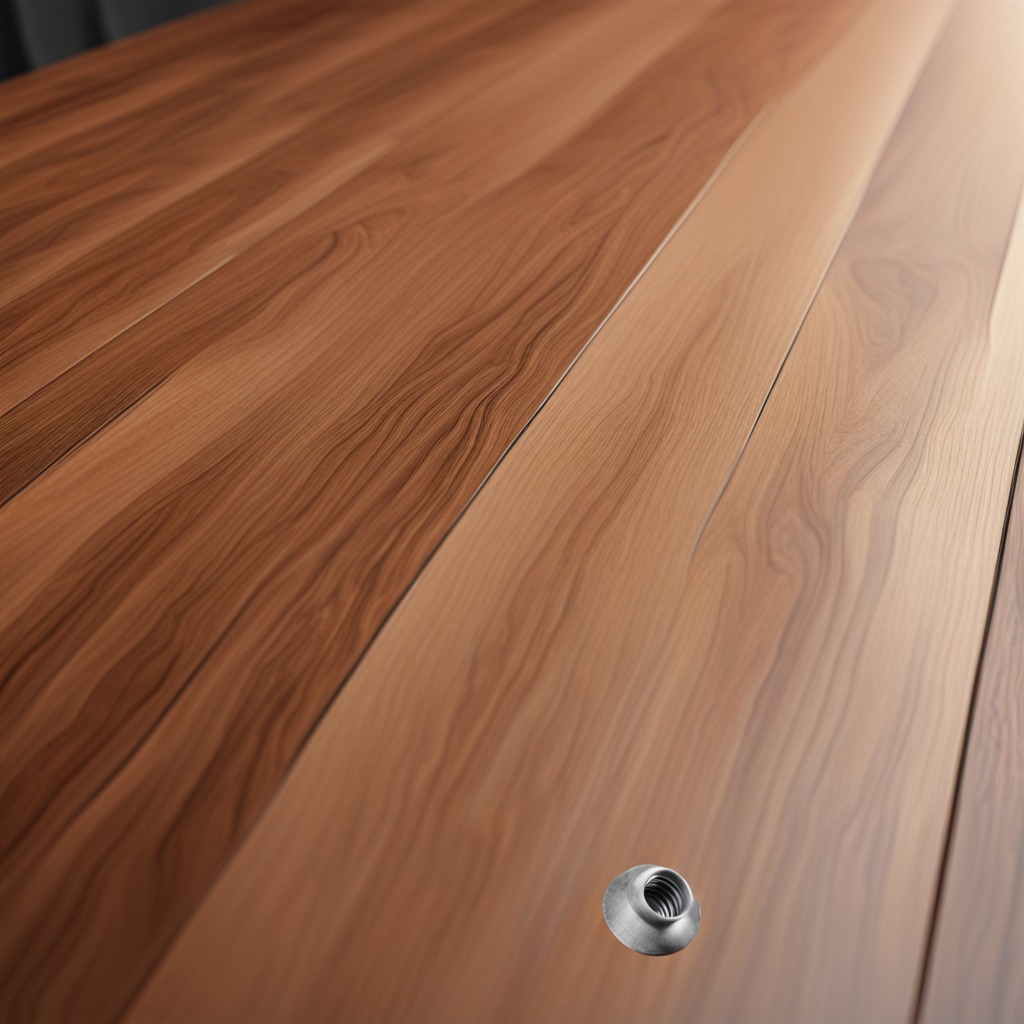
A metal nut is lying on a wooden table in a carpentry studio with rich wood textures side lighting.